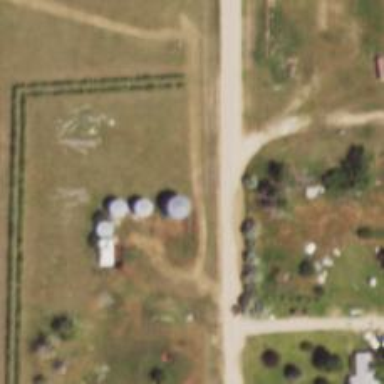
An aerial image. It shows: Silo.